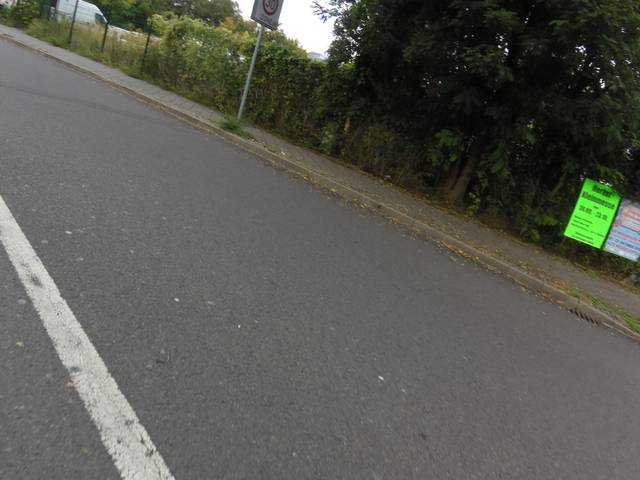
Region: Germany
Coordinates: 51.343, 12.395